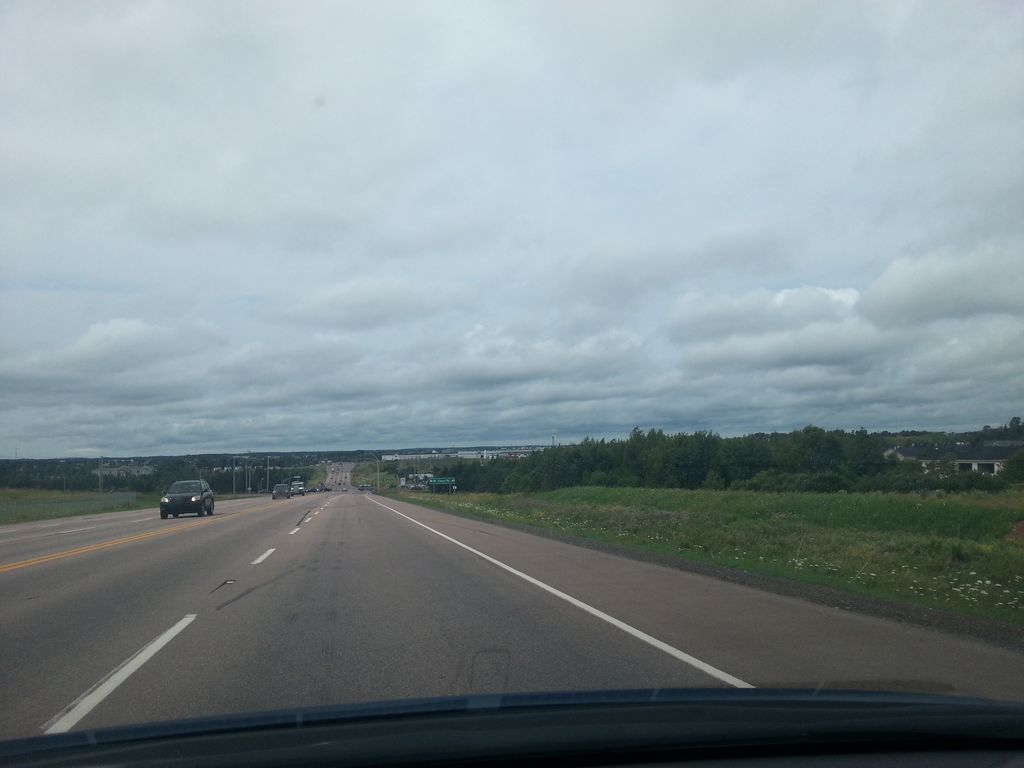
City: charlottetown